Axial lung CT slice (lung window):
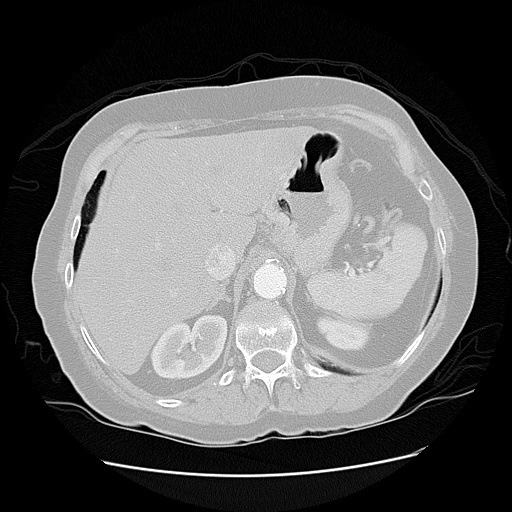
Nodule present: no